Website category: restaurant
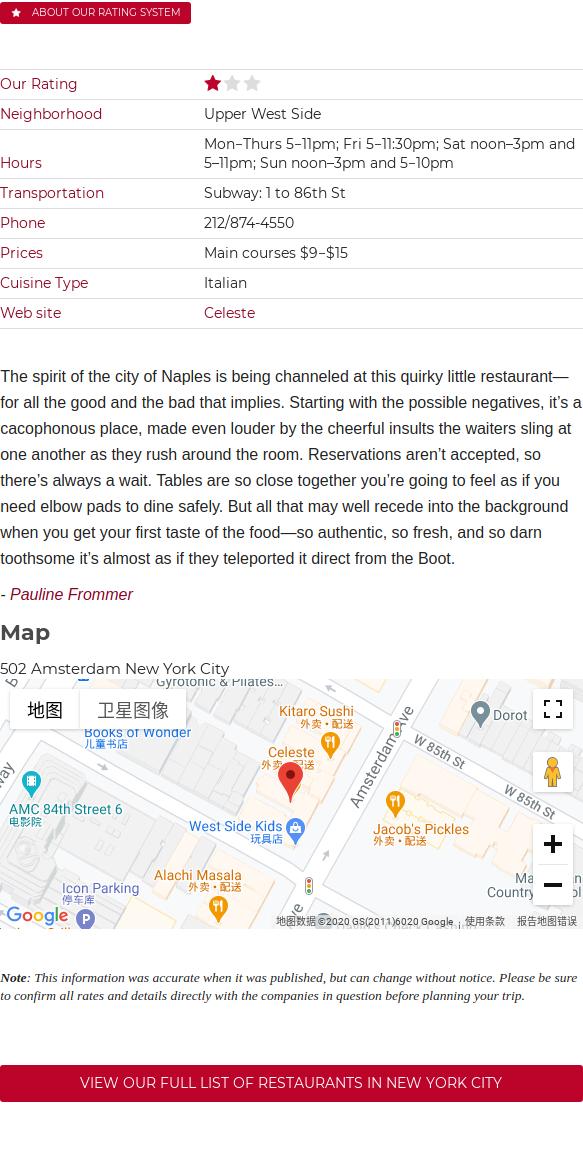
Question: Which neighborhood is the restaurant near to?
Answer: Upper West Side

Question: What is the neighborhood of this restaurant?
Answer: Upper West Side

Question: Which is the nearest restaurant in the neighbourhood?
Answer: Upper West Side

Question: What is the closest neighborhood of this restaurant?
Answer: Upper West Side

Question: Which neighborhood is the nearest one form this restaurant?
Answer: Upper West Side

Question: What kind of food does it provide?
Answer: Italian

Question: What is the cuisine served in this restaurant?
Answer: Italian

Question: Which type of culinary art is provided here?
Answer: Italian

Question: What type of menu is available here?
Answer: Italian

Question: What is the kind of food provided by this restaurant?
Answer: Italian

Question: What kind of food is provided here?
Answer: Italian

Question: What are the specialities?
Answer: Italian

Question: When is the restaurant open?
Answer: MonThurs 511pm; Fri 511:30pm; Sat noon3pm and 511pm; Sun noon3pm and 510pm

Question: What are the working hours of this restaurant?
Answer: MonThurs 511pm; Fri 511:30pm; Sat noon3pm and 511pm; Sun noon3pm and 510pm

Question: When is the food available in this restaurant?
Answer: MonThurs 511pm; Fri 511:30pm; Sat noon3pm and 511pm; Sun noon3pm and 510pm

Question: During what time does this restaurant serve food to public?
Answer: MonThurs 511pm; Fri 511:30pm; Sat noon3pm and 511pm; Sun noon3pm and 510pm

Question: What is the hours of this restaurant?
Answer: MonThurs 511pm; Fri 511:30pm; Sat noon3pm and 511pm; Sun noon3pm and 510pm

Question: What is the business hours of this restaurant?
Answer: MonThurs 511pm; Fri 511:30pm; Sat noon3pm and 511pm; Sun noon3pm and 510pm

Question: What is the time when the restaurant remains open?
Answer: MonThurs 511pm; Fri 511:30pm; Sat noon3pm and 511pm; Sun noon3pm and 510pm

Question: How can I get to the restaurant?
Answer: Subway: 1 to 86th St

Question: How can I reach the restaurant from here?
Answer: Subway: 1 to 86th St

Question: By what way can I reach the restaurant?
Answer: Subway: 1 to 86th St

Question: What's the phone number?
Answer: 212/874-4550

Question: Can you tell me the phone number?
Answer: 212/874-4550

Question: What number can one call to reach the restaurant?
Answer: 212/874-4550

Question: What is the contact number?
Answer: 212/874-4550

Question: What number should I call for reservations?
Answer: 212/874-4550

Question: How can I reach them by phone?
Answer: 212/874-4550

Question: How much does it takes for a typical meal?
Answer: Main courses $9$15

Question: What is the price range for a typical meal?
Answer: Main courses $9$15

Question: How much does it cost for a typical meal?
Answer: Main courses $9$15

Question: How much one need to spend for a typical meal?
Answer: Main courses $9$15

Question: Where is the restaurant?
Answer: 502 Amsterdam New York City

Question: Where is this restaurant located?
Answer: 502 Amsterdam New York City

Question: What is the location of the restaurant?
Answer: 502 Amsterdam New York City

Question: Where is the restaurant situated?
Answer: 502 Amsterdam New York City

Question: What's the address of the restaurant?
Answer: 502 Amsterdam New York City

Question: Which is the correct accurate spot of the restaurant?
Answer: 502 Amsterdam New York City

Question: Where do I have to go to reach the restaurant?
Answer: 502 Amsterdam New York City